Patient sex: F
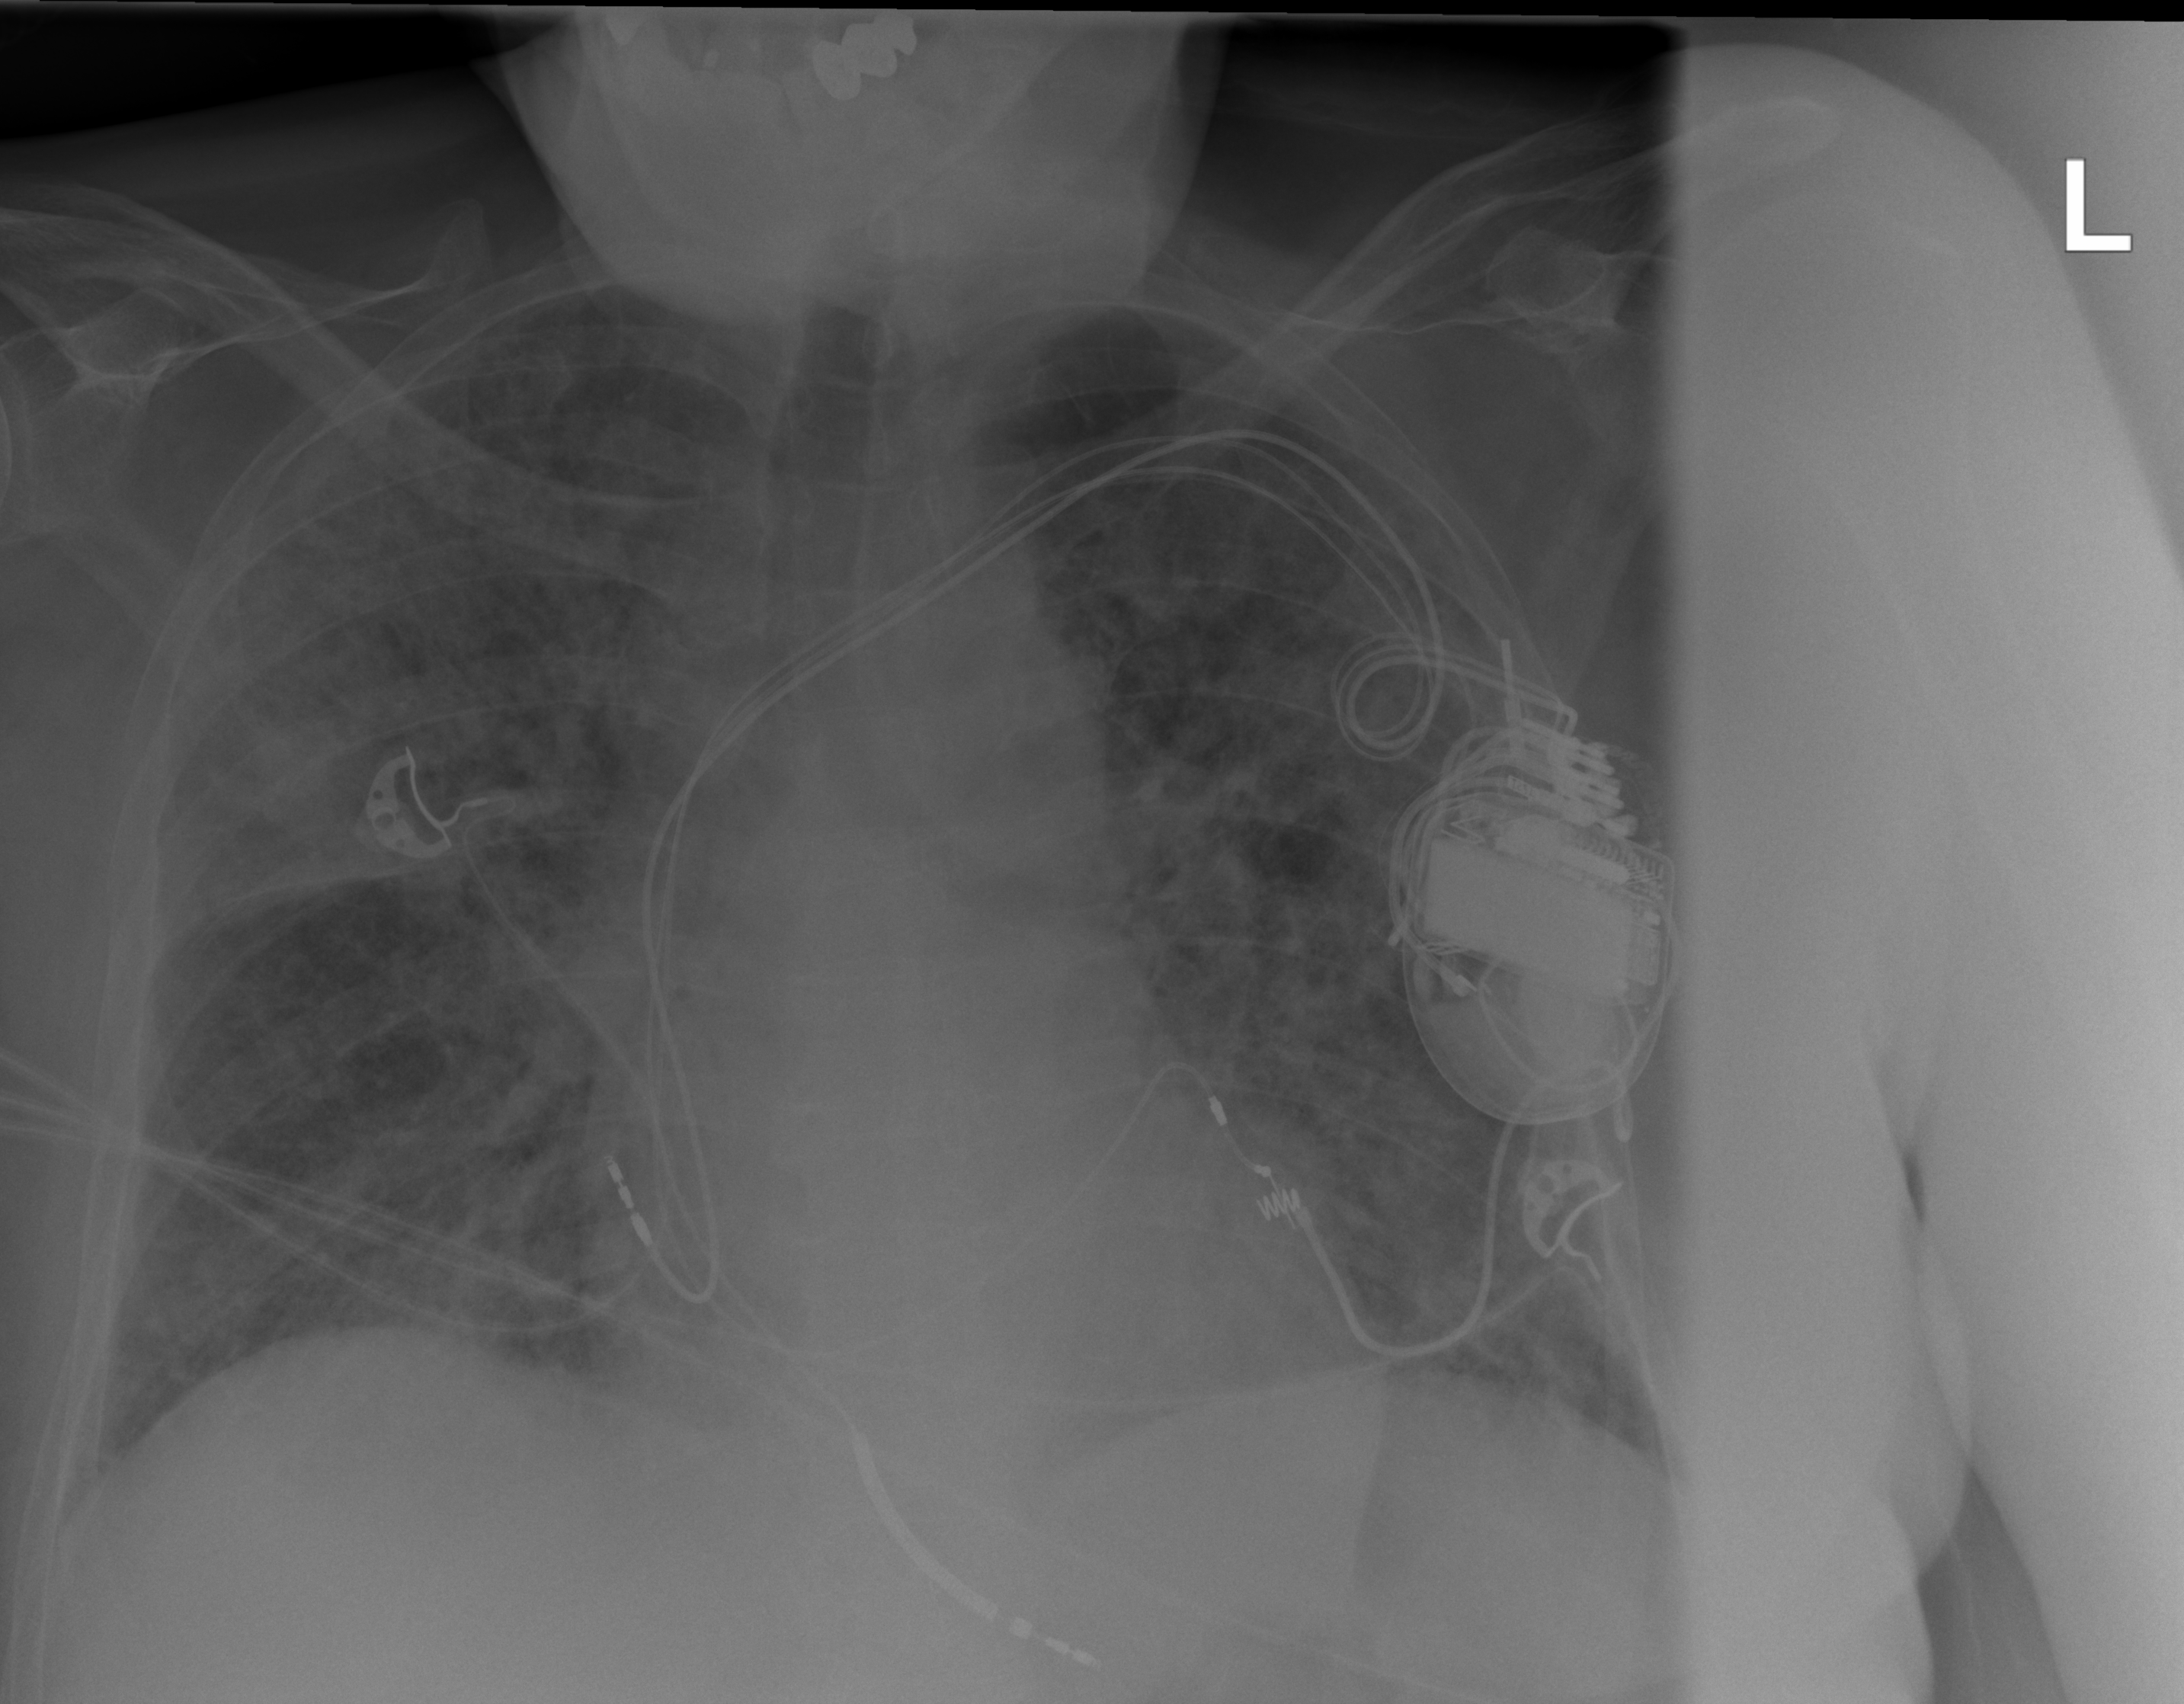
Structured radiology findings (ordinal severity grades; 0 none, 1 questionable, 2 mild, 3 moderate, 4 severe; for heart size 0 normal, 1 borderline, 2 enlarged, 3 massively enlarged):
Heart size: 2
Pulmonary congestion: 2
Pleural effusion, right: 0
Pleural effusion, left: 0
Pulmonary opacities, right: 3
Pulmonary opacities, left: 3
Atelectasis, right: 2
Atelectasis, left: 2